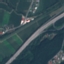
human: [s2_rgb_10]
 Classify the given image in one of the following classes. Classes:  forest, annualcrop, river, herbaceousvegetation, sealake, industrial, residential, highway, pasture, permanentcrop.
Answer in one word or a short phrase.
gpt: Highway